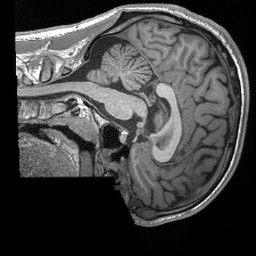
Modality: T1w
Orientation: sagittal
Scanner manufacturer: siemens
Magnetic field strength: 3 T
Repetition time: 2.4 s
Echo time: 0.00213 s